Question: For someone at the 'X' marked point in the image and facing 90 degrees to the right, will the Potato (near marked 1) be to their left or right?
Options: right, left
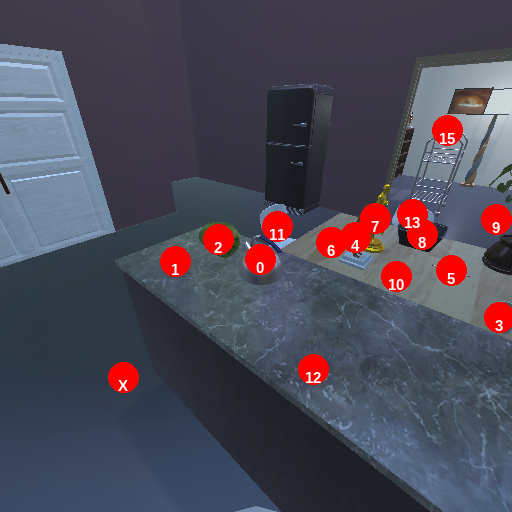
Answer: right